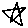
Label: star